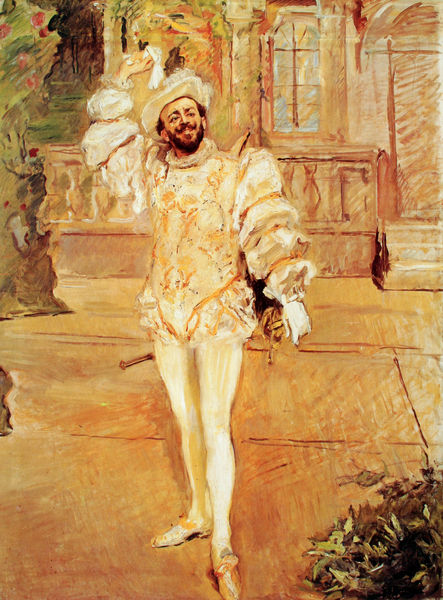
Titel: Das Champagnerlied (Der weiße d'Andrade)
Künstler: Max Slevogt
Standort: Stuttgart
Institution: Staatsgalerie
Schlagwörter: baum, feder, hand, kampf, mann, weiß, gelb, blumen, fenster, frankreich, geste, handschuh, handschuhe, hut, kreide, raum, säule, terasse, gebäude, haus, schloss, tuch, malerei, tanz, bart, hose, architektur, arm, kleidung, ärmel, bild, strauch, busch, gewand, gold, bühne, pflanze, theater, england, garten, balkon, italien, schuhe, moderne, modern, saal, französisch, könig, geländer, strumpf, junge, scheide, innenhof, balustrade, künstler, schwert, säbel, waffe, degen, dreispitz, herrscher, kunst, pinsel, rüstung, sänger, schwul, strumpfhose, wams, prinz, duell, kulisse, strumpfhosen, golden, schnallenschuhe, prunk, schauspieler, kunstwerk, musketier, sulen, bgart, don giovanni